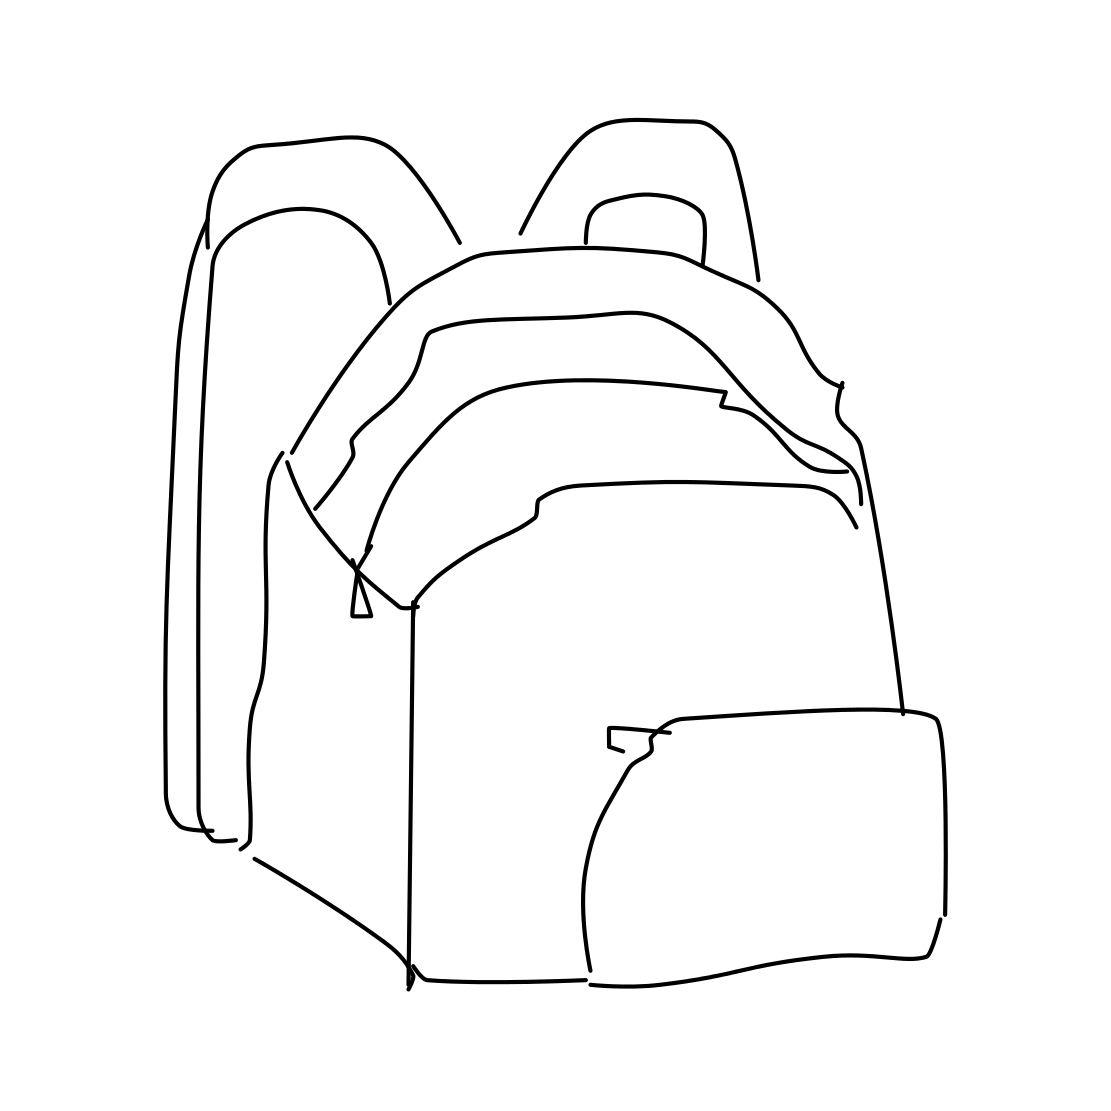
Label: backpack